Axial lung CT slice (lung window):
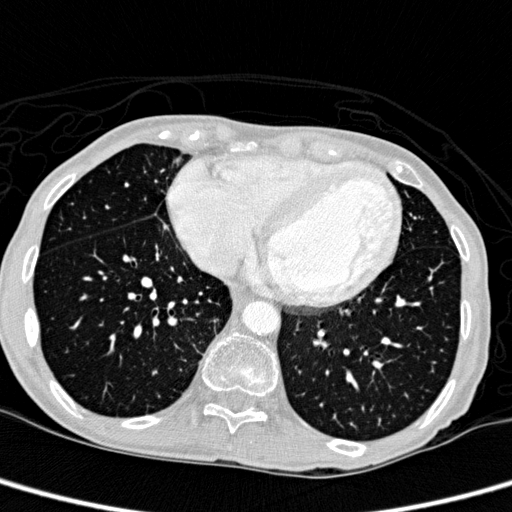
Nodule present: no